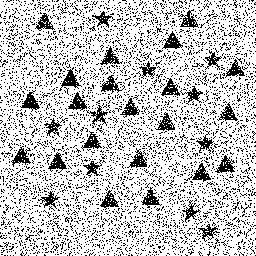
Squares: 0
Triangles: 21
Stars: 11
Total shapes: 32